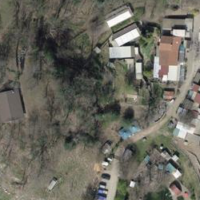
EUNIS habitat code: 41
Species observed at this site:
Primula veris